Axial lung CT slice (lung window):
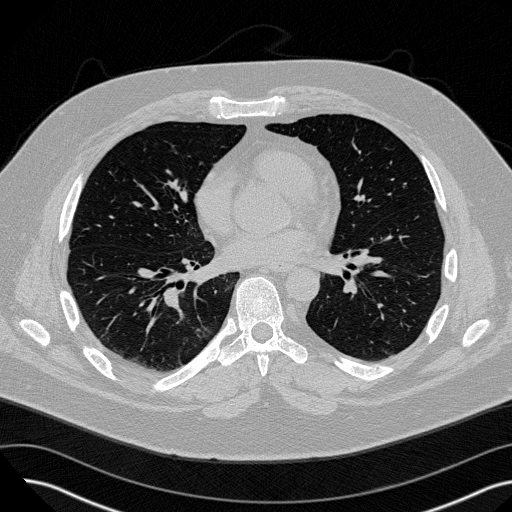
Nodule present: no